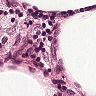
Metastatic tissue present: no